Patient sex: M
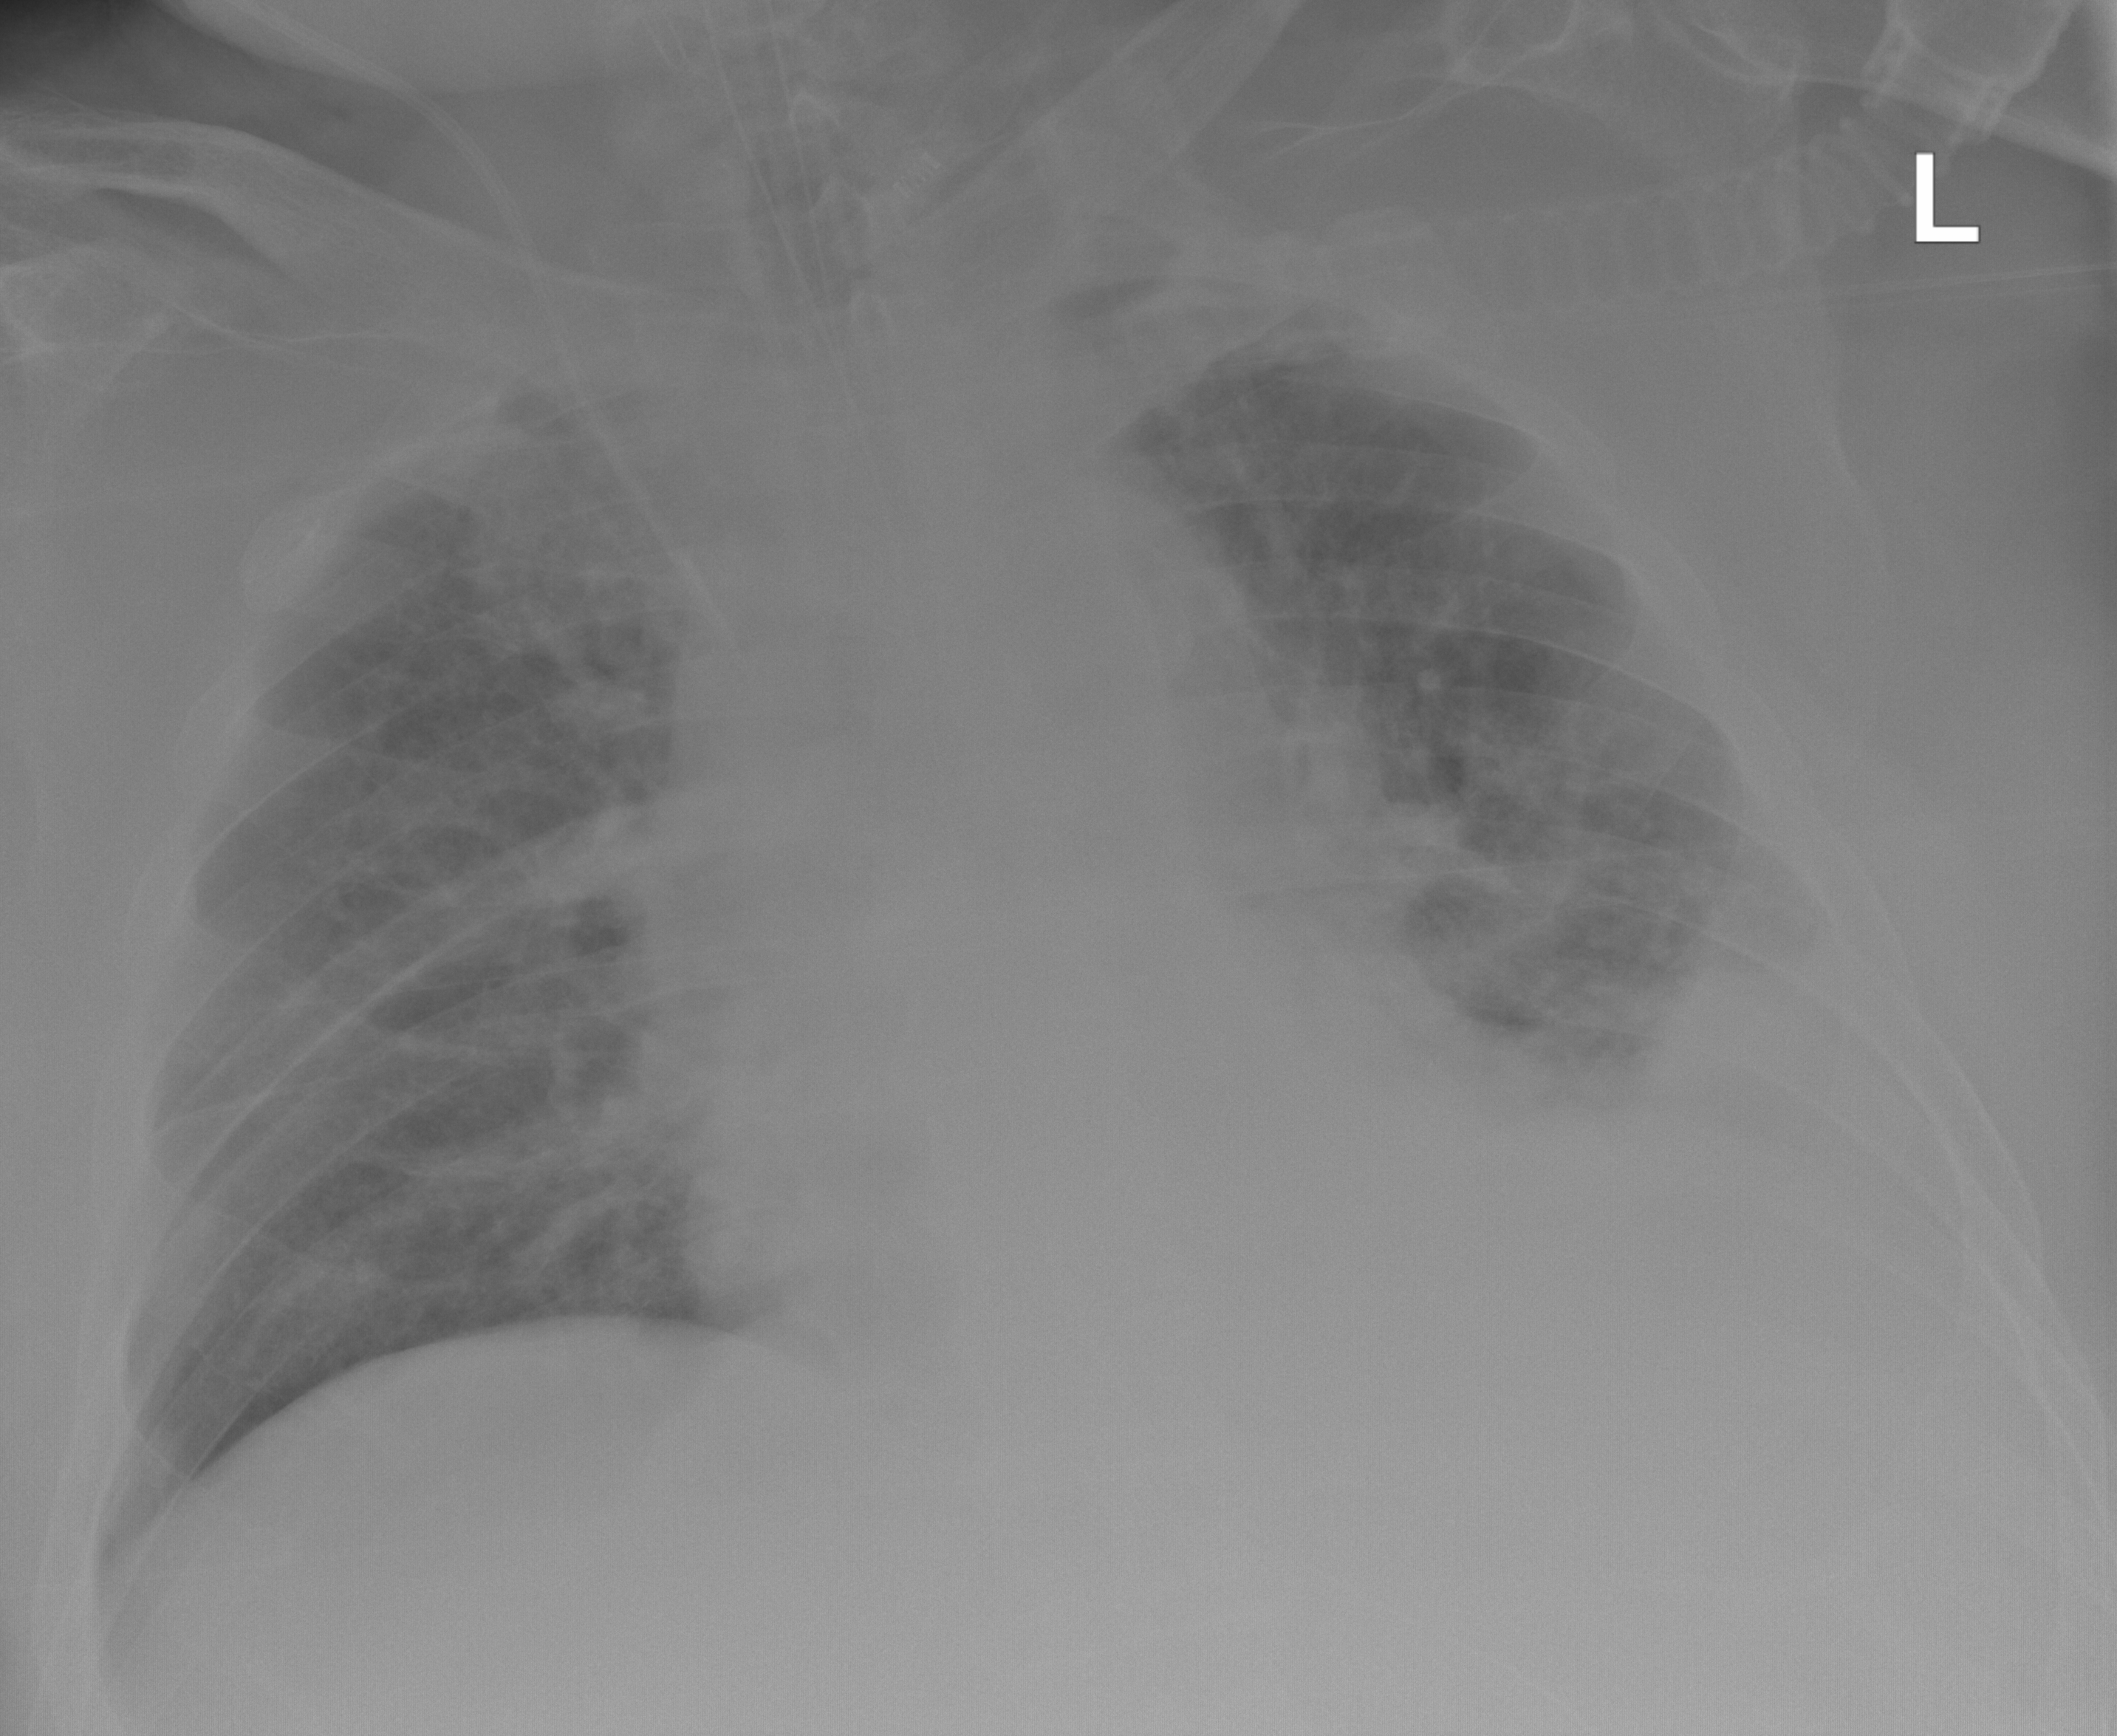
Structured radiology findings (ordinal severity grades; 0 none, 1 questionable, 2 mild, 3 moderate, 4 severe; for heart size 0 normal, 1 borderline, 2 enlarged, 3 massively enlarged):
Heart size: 1
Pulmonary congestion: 2
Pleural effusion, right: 0
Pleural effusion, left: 2
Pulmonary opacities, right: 0
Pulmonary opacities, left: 0
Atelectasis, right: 0
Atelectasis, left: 2